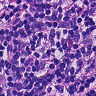
Metastatic tissue present: yes